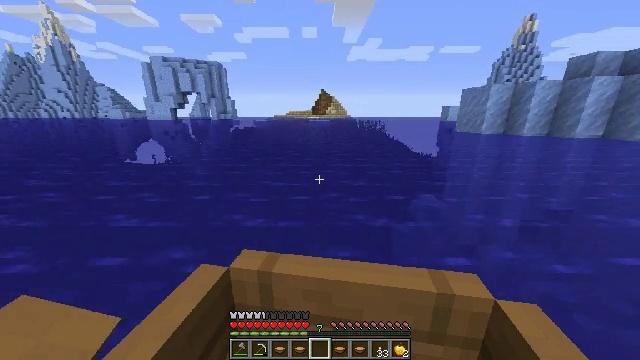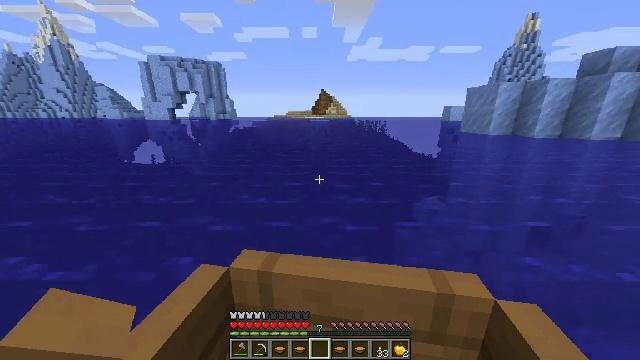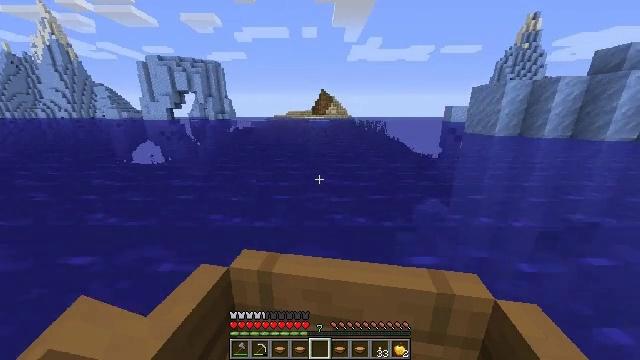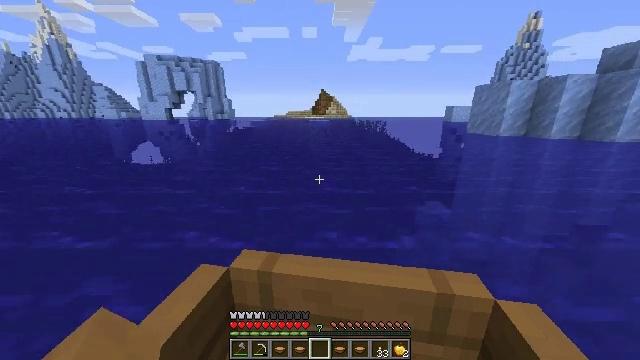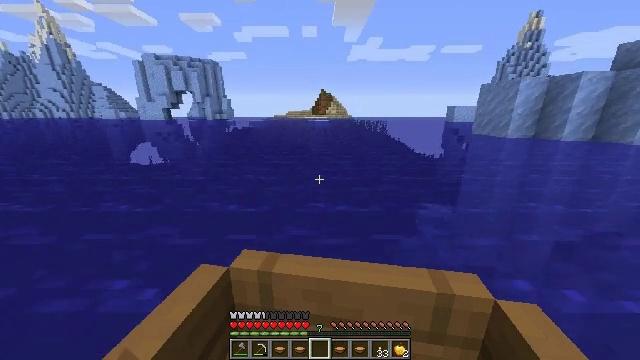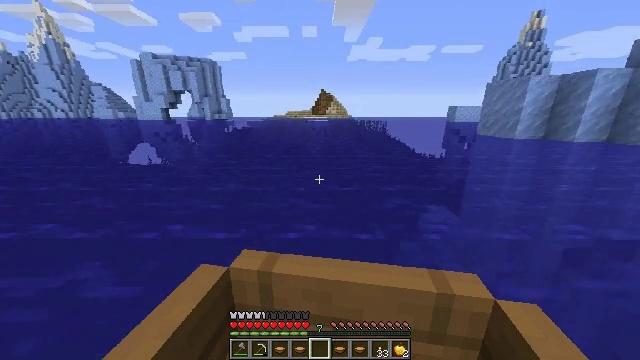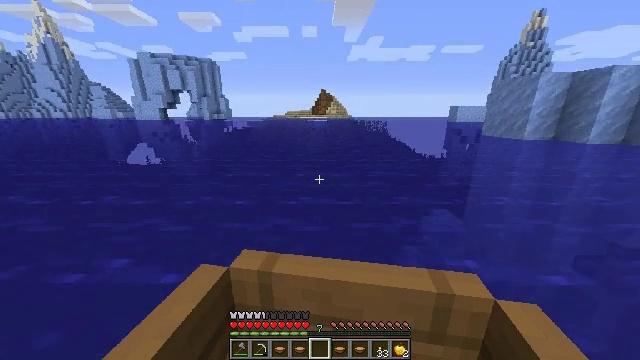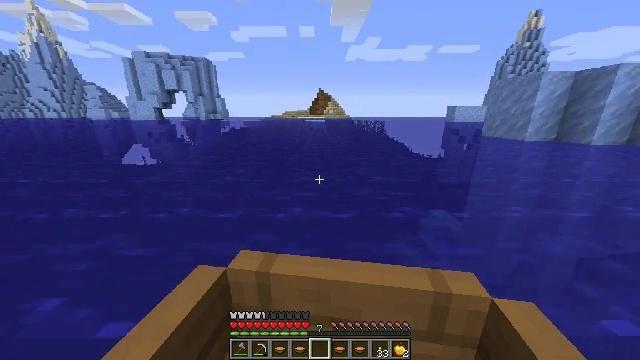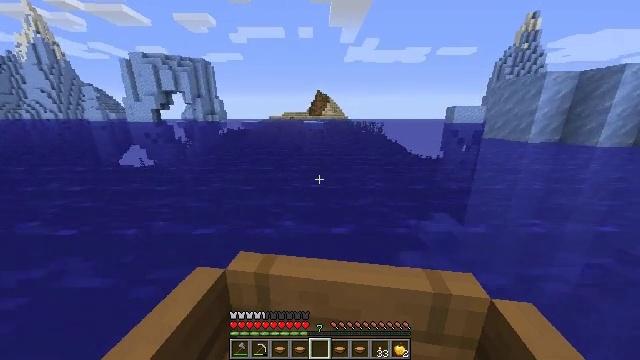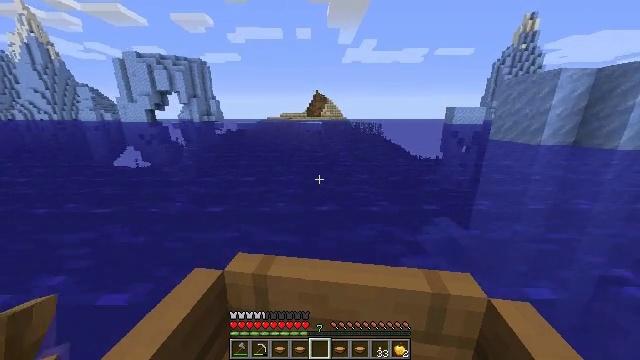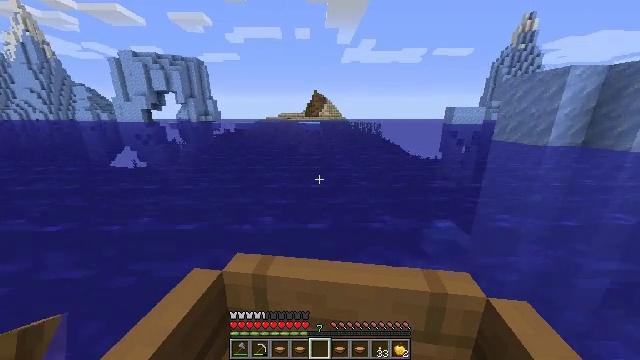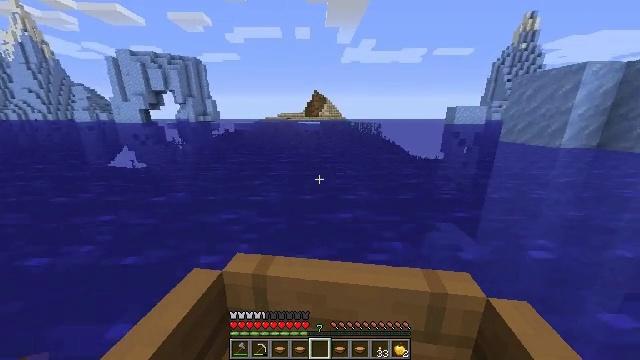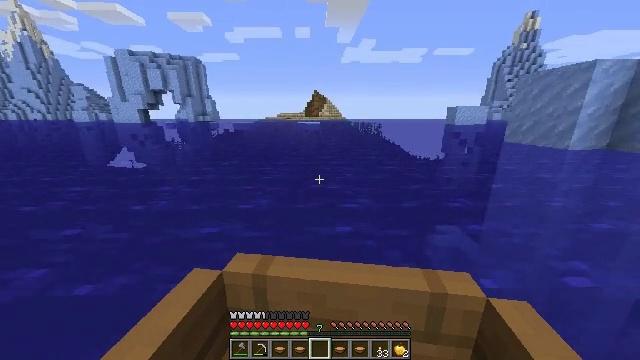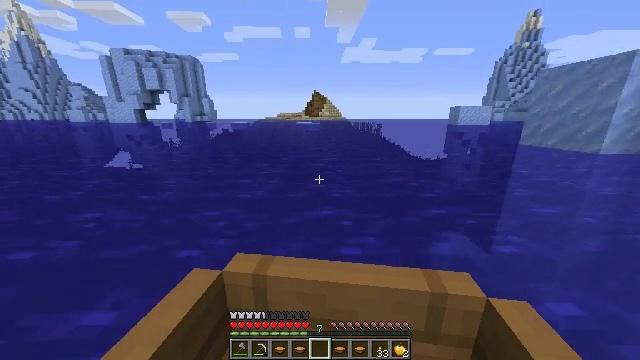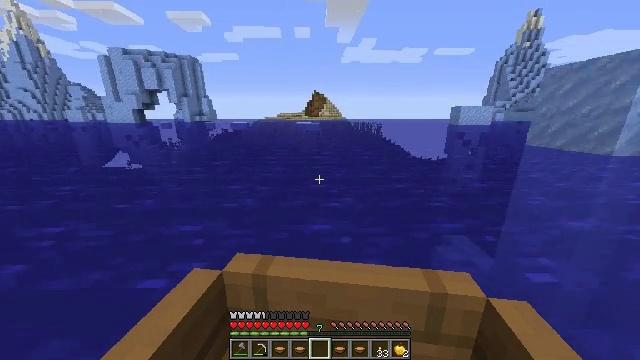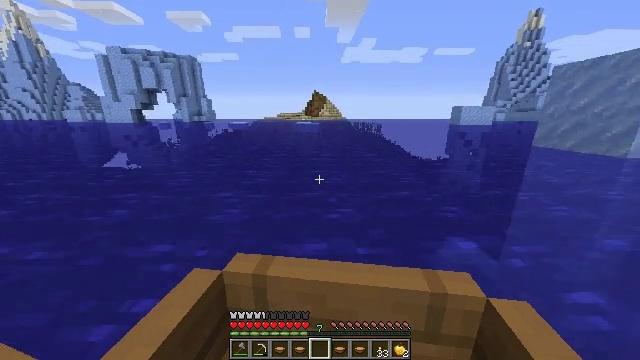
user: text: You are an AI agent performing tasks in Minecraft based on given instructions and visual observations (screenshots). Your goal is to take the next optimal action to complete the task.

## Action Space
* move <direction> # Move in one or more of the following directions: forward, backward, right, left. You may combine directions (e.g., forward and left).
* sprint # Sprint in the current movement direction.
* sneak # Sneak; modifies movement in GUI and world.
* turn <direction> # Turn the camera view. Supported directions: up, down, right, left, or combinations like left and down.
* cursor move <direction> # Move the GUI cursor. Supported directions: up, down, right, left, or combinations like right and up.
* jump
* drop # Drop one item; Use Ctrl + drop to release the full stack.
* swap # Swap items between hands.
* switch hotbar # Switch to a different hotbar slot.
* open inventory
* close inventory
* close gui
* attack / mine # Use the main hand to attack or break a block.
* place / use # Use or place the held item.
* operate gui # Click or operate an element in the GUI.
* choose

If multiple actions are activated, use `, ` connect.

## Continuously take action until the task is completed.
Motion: motion action
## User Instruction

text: Remove a mushroom stew from the inventory.
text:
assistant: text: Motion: move forward, sprint
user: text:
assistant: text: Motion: move forward, sprint
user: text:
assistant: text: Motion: move forward, sprint
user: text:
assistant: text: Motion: move forward, sprint
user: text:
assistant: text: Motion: move forward, sprint
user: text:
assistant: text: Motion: move forward, sprint
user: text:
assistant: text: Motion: move forward, sprint
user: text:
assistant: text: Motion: move forward, sprint
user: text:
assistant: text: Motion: move forward, sprint
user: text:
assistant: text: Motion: move forward, sprint
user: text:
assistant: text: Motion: move forward, sprint
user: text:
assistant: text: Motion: move forward, sprint
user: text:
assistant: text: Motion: move forward, sprint
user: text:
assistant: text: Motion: move forward, sprint
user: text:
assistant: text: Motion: move forward, sprint
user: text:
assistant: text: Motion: move forward, sprint
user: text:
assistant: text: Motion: move forward, sprint
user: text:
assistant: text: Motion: move forward, sprint
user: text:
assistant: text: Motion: move forward, sprint
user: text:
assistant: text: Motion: move forward, sprint
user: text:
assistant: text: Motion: move forward, sprint
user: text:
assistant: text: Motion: move forward, sprint
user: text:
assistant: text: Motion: move forward, sprint
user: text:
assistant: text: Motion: move forward, sprint
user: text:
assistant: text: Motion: move forward, sprint
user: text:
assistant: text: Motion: move forward, sprint
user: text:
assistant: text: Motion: move forward, sprint
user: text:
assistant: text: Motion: move forward, sprint
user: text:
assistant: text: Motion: move forward, sprint
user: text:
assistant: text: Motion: move forward, sprint